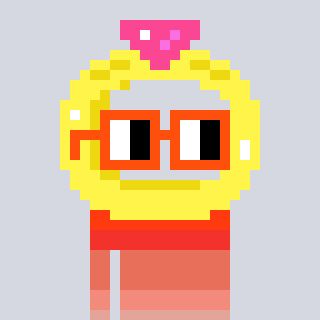
a pixel art character with square orange glasses, a ring-shaped head and a slimegreen-colored body on a cool background